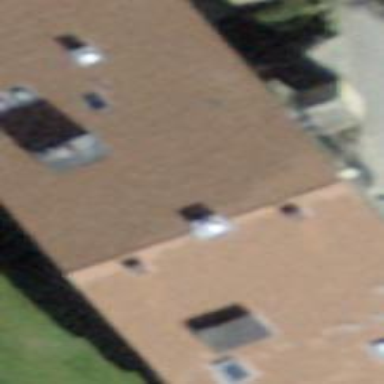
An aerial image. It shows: Gabled roof across building with apartments.